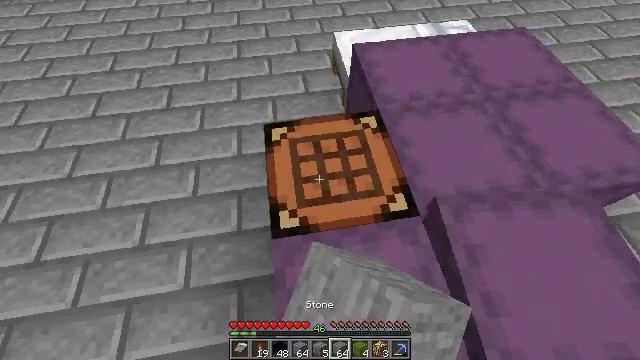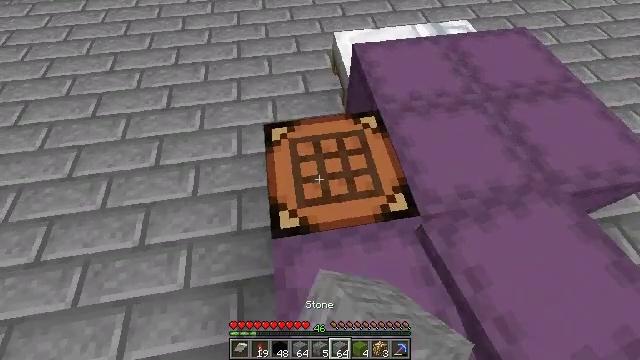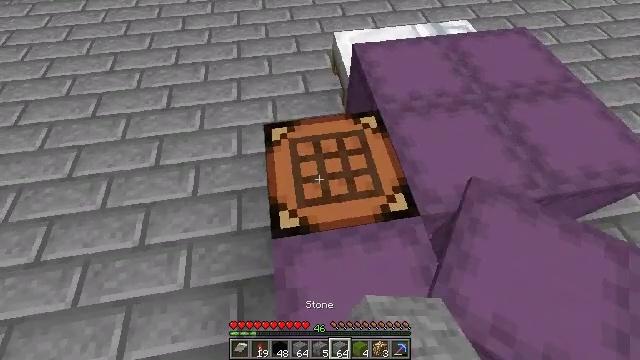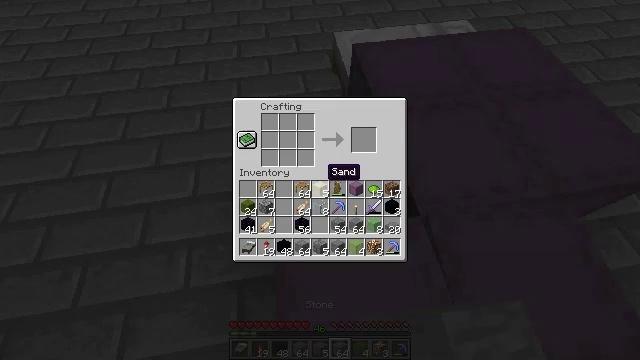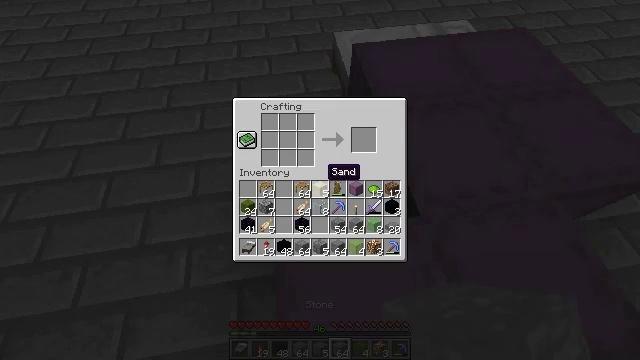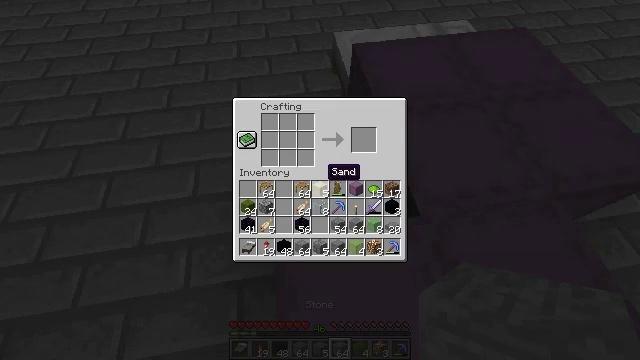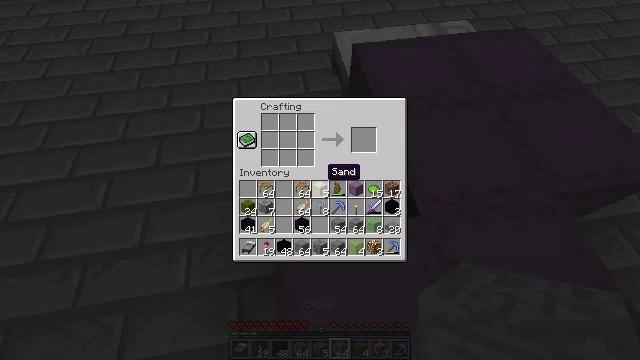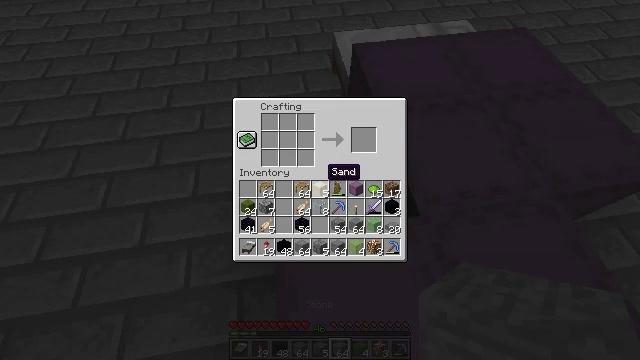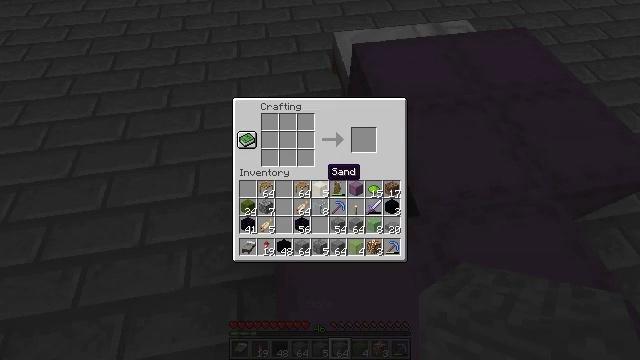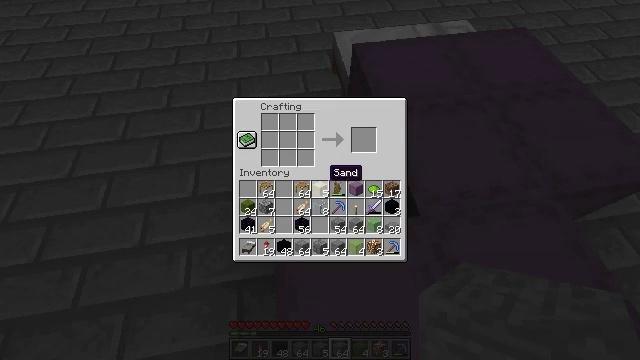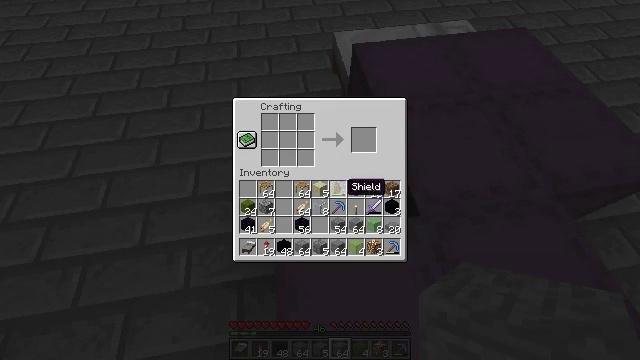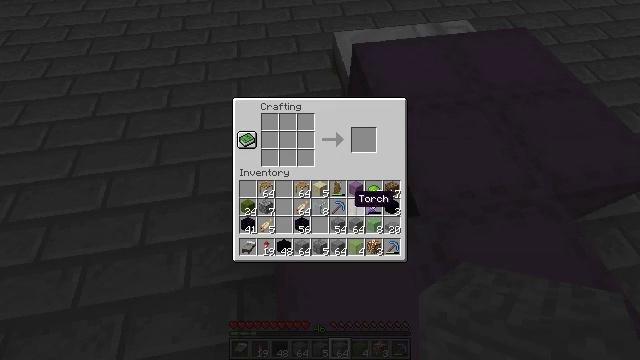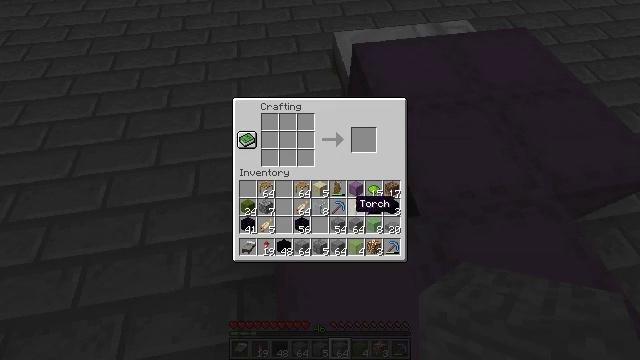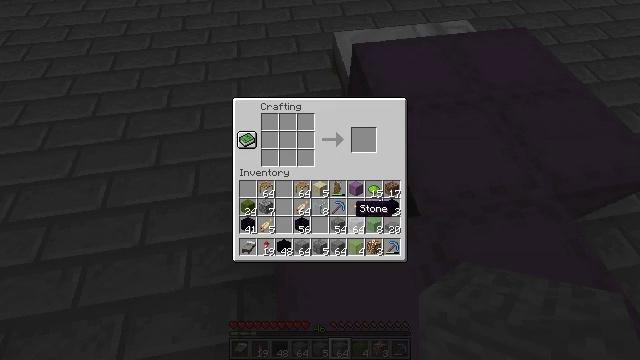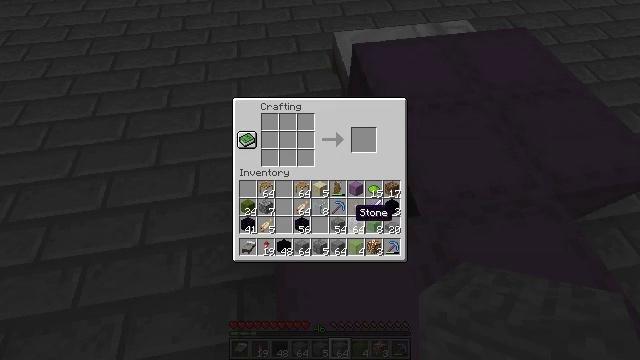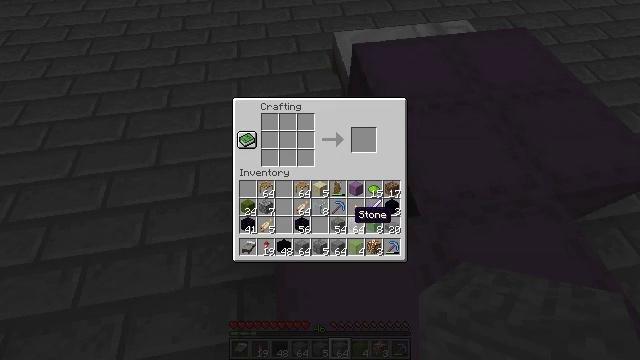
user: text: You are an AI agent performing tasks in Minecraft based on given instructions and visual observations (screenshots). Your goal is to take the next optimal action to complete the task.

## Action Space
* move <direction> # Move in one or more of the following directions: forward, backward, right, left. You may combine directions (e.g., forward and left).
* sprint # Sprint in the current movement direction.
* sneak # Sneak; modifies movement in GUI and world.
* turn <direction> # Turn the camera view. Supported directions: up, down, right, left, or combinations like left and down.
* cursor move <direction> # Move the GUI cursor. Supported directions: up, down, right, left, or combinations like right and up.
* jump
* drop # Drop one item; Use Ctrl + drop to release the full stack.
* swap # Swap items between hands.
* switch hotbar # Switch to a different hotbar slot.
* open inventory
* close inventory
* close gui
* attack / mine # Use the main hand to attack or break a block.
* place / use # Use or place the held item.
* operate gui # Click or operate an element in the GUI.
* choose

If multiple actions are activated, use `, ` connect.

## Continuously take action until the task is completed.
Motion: motion action
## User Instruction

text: Open the crafting table to create a stone slab.
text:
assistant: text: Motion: no_op
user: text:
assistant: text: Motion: no_op
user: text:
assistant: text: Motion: no_op
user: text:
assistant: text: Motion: no_op
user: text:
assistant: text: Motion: no_op
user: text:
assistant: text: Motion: no_op
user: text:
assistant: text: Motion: no_op
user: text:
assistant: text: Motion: no_op
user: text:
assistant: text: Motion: no_op
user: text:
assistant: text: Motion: cursor move right and down
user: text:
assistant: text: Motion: cursor move down
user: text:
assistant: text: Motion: no_op
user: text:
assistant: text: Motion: sneak
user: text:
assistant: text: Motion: sneak
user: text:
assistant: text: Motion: sneak
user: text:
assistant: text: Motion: sneak, cursor move right
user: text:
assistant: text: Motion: sneak
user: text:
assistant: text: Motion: sneak
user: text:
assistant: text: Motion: sneak, choose
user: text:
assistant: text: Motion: sneak, choose
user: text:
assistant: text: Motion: sneak
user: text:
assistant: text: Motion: sneak, cursor move left and down
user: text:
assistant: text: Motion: sneak, cursor move down
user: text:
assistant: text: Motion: sneak
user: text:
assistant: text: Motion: sneak, choose
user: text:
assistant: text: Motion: sneak, choose
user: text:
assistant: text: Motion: sneak, cursor move left, choose
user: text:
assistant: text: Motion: sneak, cursor move left
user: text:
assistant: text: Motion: sneak
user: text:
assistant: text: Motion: sneak